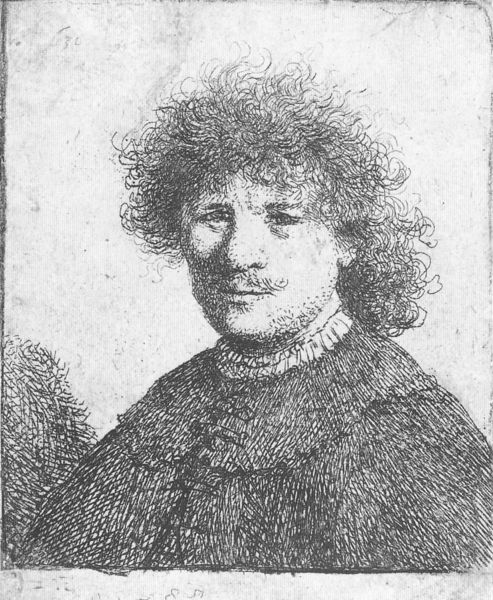
Titel: Selbstbildnis mit Mantel
Künstler: Harmensz van Rijn Rembrandt
Institution: Amsterdam, Rijksprentenkabinett
Schlagwörter: dunkel, mann, weiß, hell, nase, schwarz, skizze, zeichnung, blick, alt, hemd, augen, gesicht, kragen, rembrandt, trauer, portrait, porträt, geistlicher, haare, halbfigur, kontrast, locken, renaissance, schnurbart, detail, nahaufnahme, rüschen, hemdkragen, schnauzer, striche, radierung, stich, selbstbildnis, kittel, bleistift, krause, honore daumier, selbstportrait, kraus, luther, mönche, kupferstich, krauses haar, schulterportrait, wuschelkopf, haaher